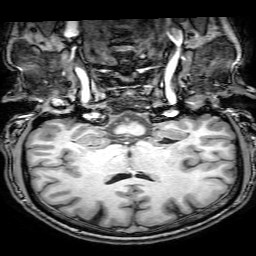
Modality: T1w
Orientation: sagittal
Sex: male
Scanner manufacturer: philips
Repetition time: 0.008257 s
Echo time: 0.00382 s